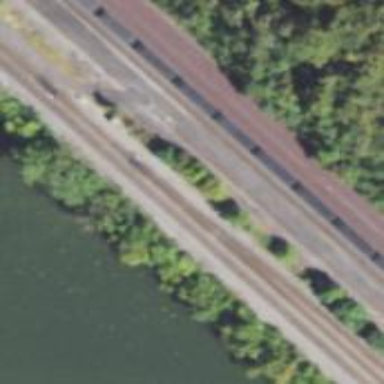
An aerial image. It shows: Railway siding for service.